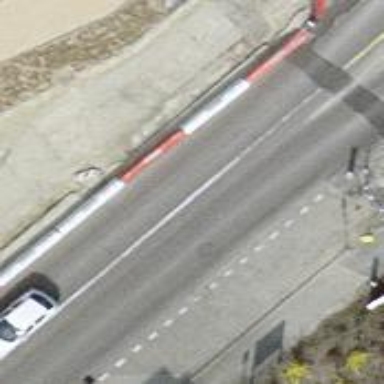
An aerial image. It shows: Road crossing with traffic signals.